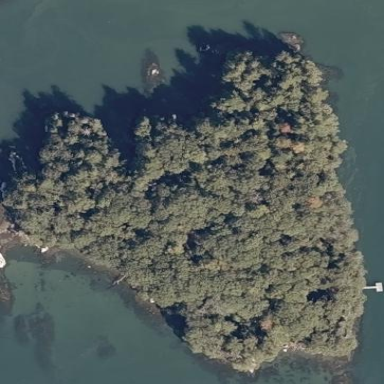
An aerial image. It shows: Islet located along the natural coastline.